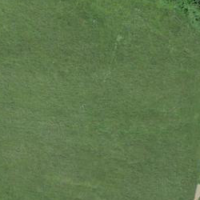
EUNIS habitat code: 25
Species observed at this site:
Thecla betulae